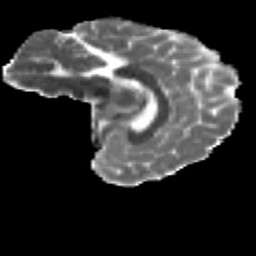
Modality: MD
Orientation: sagittal
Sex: female
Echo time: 0.114 s